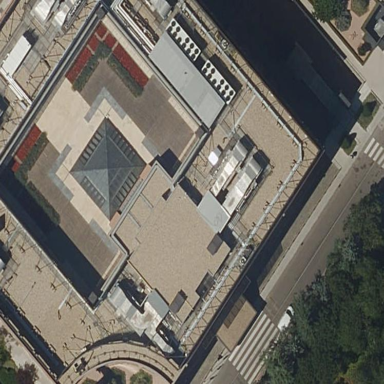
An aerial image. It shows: Office building.